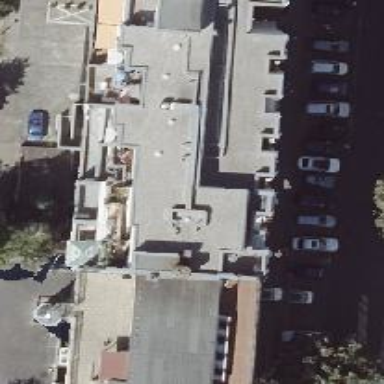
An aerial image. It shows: Cafe.